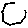
Label: hexagon